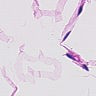
Metastatic tissue present: no